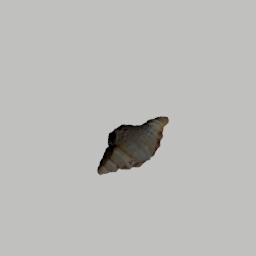
Label: animals